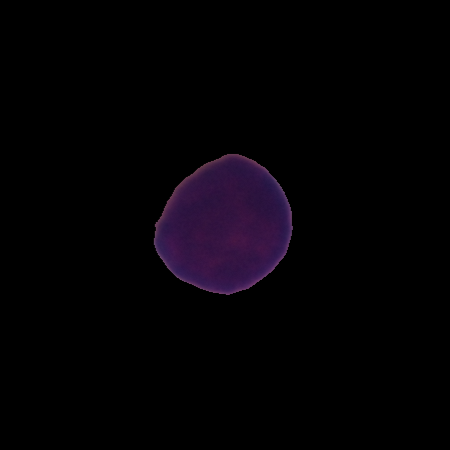
Label: healthy